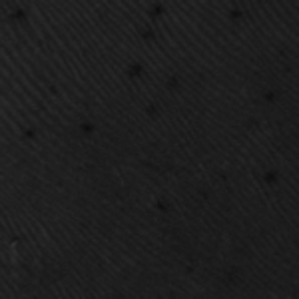
Label: frost